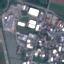
Land use / land cover class: Industrial